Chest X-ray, AP view. Patient: 24 years old, sex F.
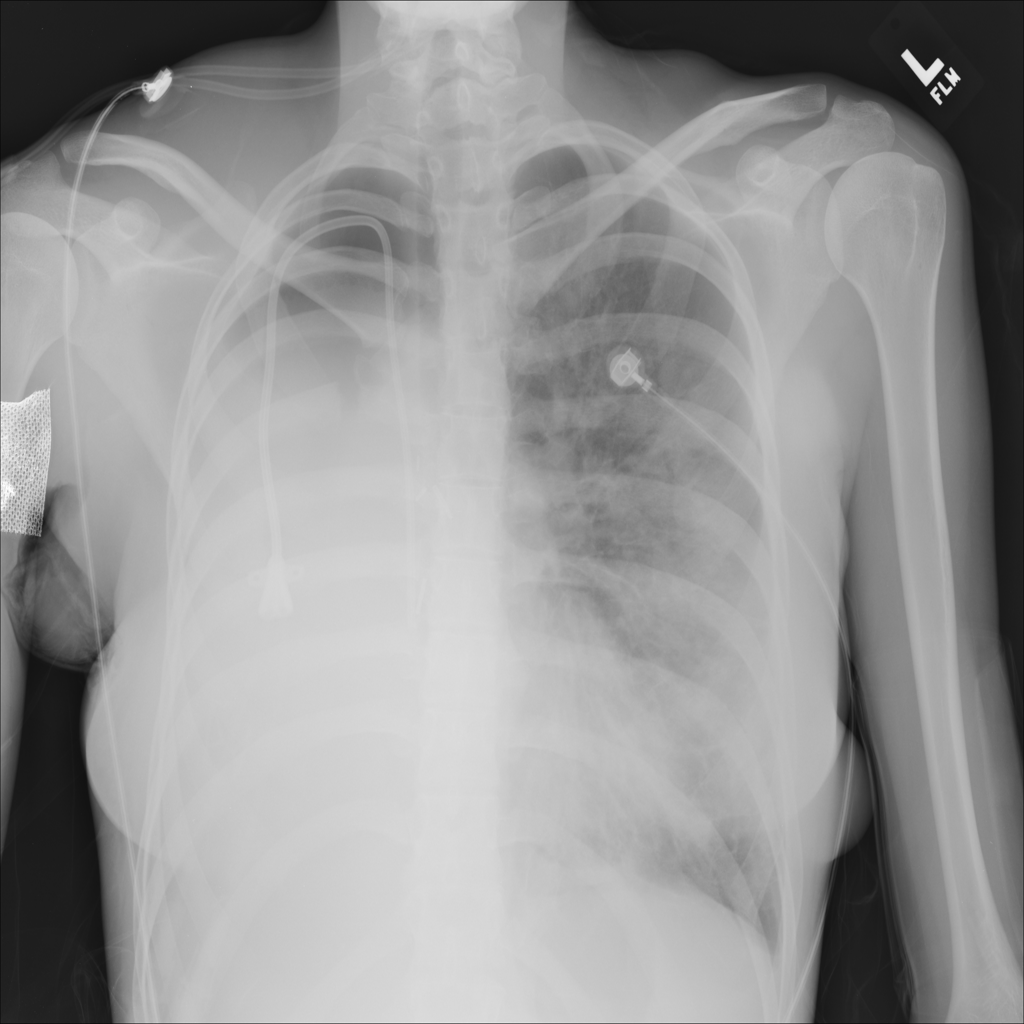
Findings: No Finding